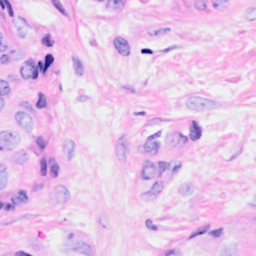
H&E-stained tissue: Breast